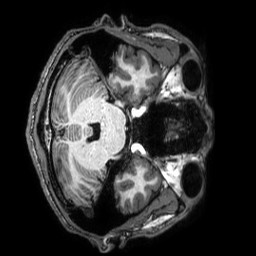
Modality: T1w
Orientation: axial
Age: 28
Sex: male
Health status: healthy
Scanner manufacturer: philips
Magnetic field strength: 3 T
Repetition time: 0.009 s
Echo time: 0.003996 s